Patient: sex F, age 62
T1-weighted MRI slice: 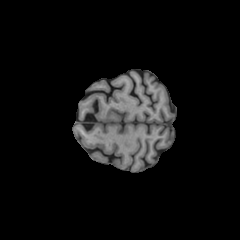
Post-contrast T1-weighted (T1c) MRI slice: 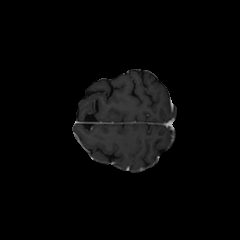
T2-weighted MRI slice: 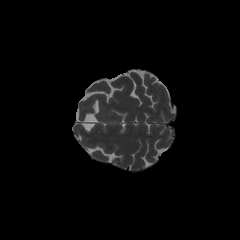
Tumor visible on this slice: no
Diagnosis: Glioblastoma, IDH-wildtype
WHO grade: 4